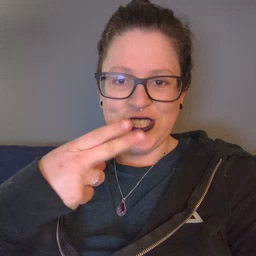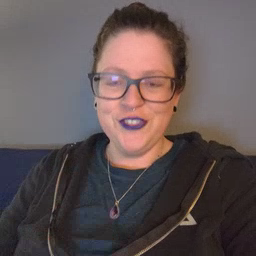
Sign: scissors